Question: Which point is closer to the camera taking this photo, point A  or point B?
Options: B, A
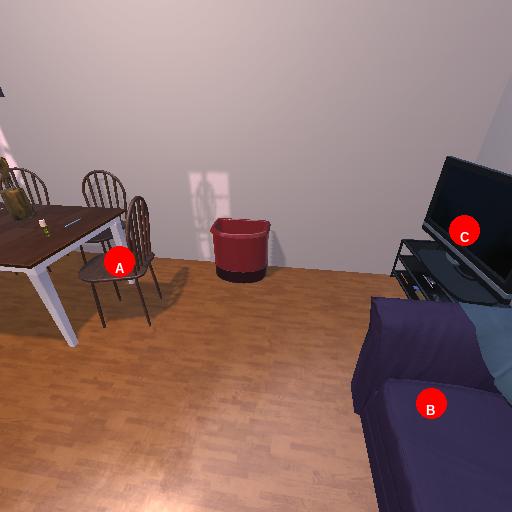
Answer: B